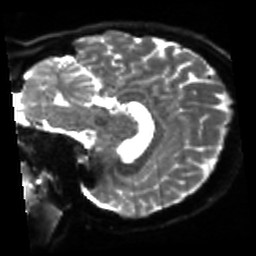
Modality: sbref
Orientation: sagittal
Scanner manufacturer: siemens
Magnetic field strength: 3 T
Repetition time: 4 s
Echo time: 0.0594 s